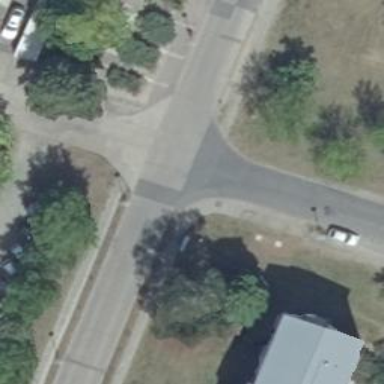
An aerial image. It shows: Residential road with asphalt surface and parallel parking lane on the left.